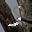
Label: 5